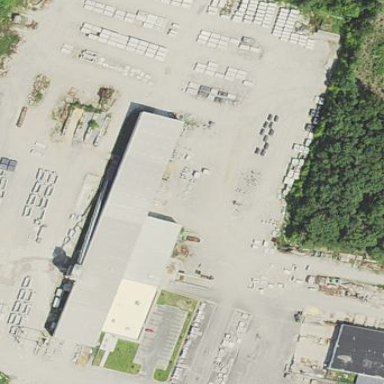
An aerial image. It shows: Industrial area used for concrete manufacturing.